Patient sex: F
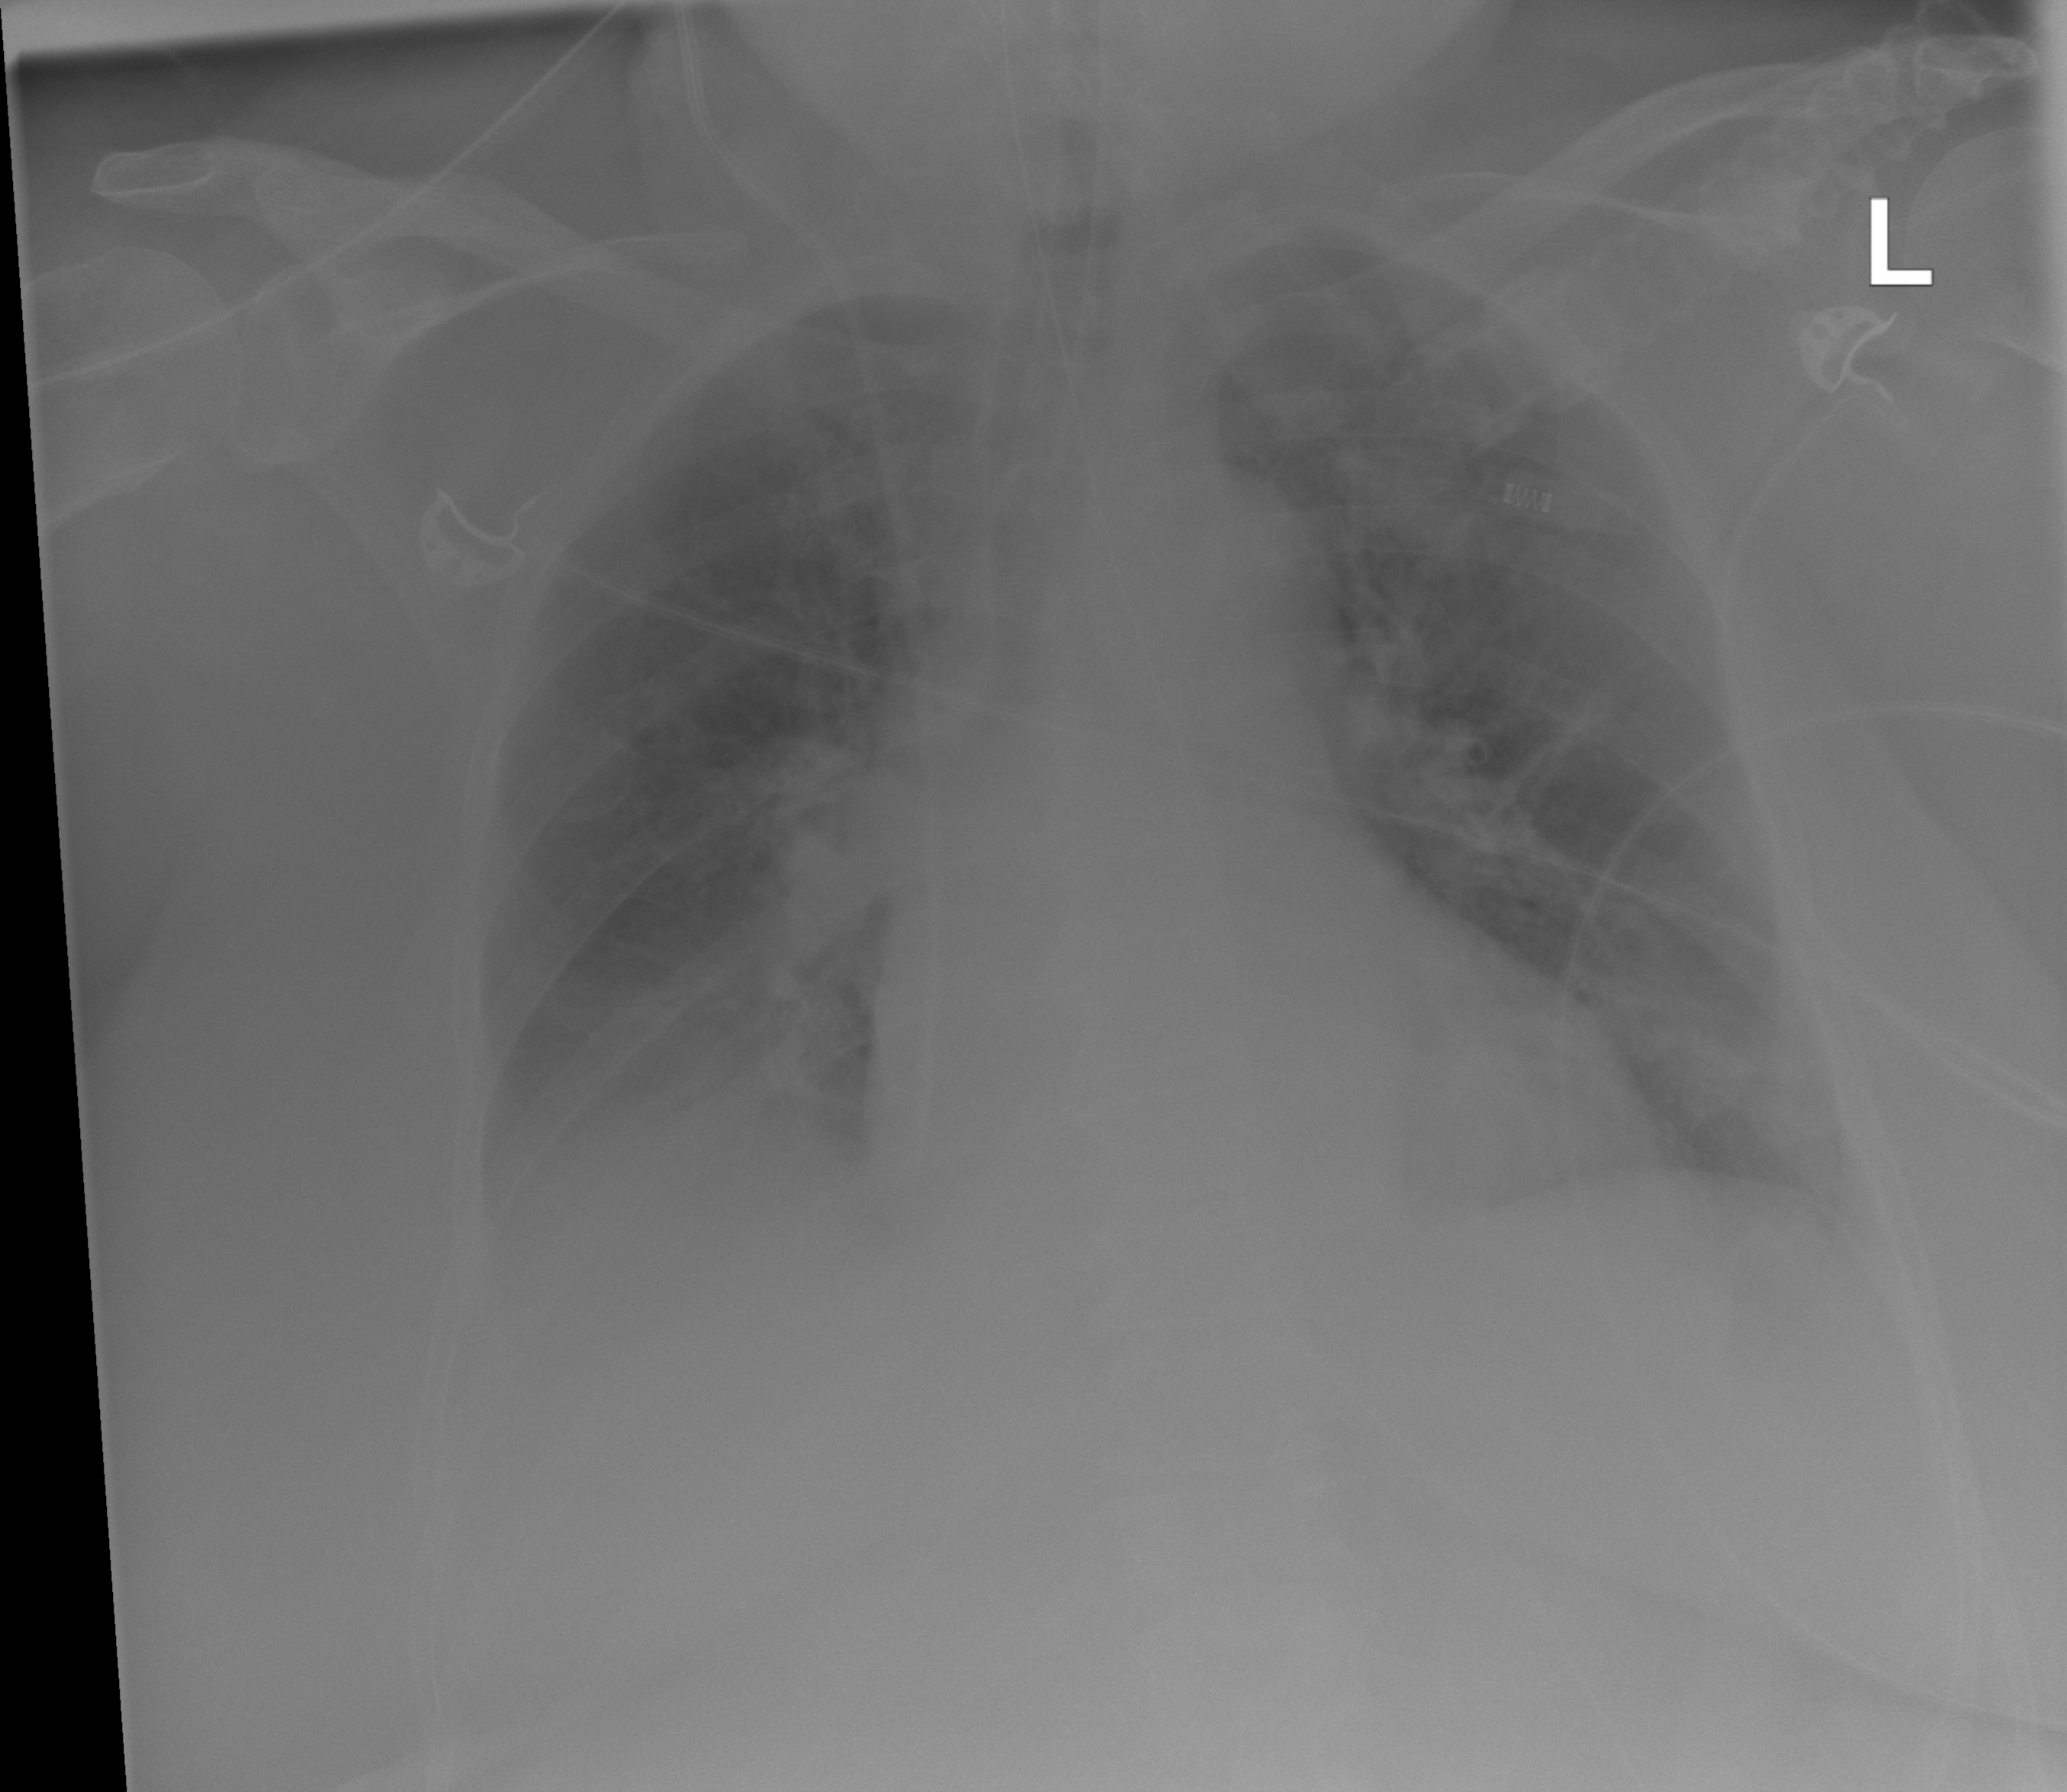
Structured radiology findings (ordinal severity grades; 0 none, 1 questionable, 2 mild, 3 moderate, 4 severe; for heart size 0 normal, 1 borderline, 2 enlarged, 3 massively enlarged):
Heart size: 1
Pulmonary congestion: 0
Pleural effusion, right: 2
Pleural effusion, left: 2
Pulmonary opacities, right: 1
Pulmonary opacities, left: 2
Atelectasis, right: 2
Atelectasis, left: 2